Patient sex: M
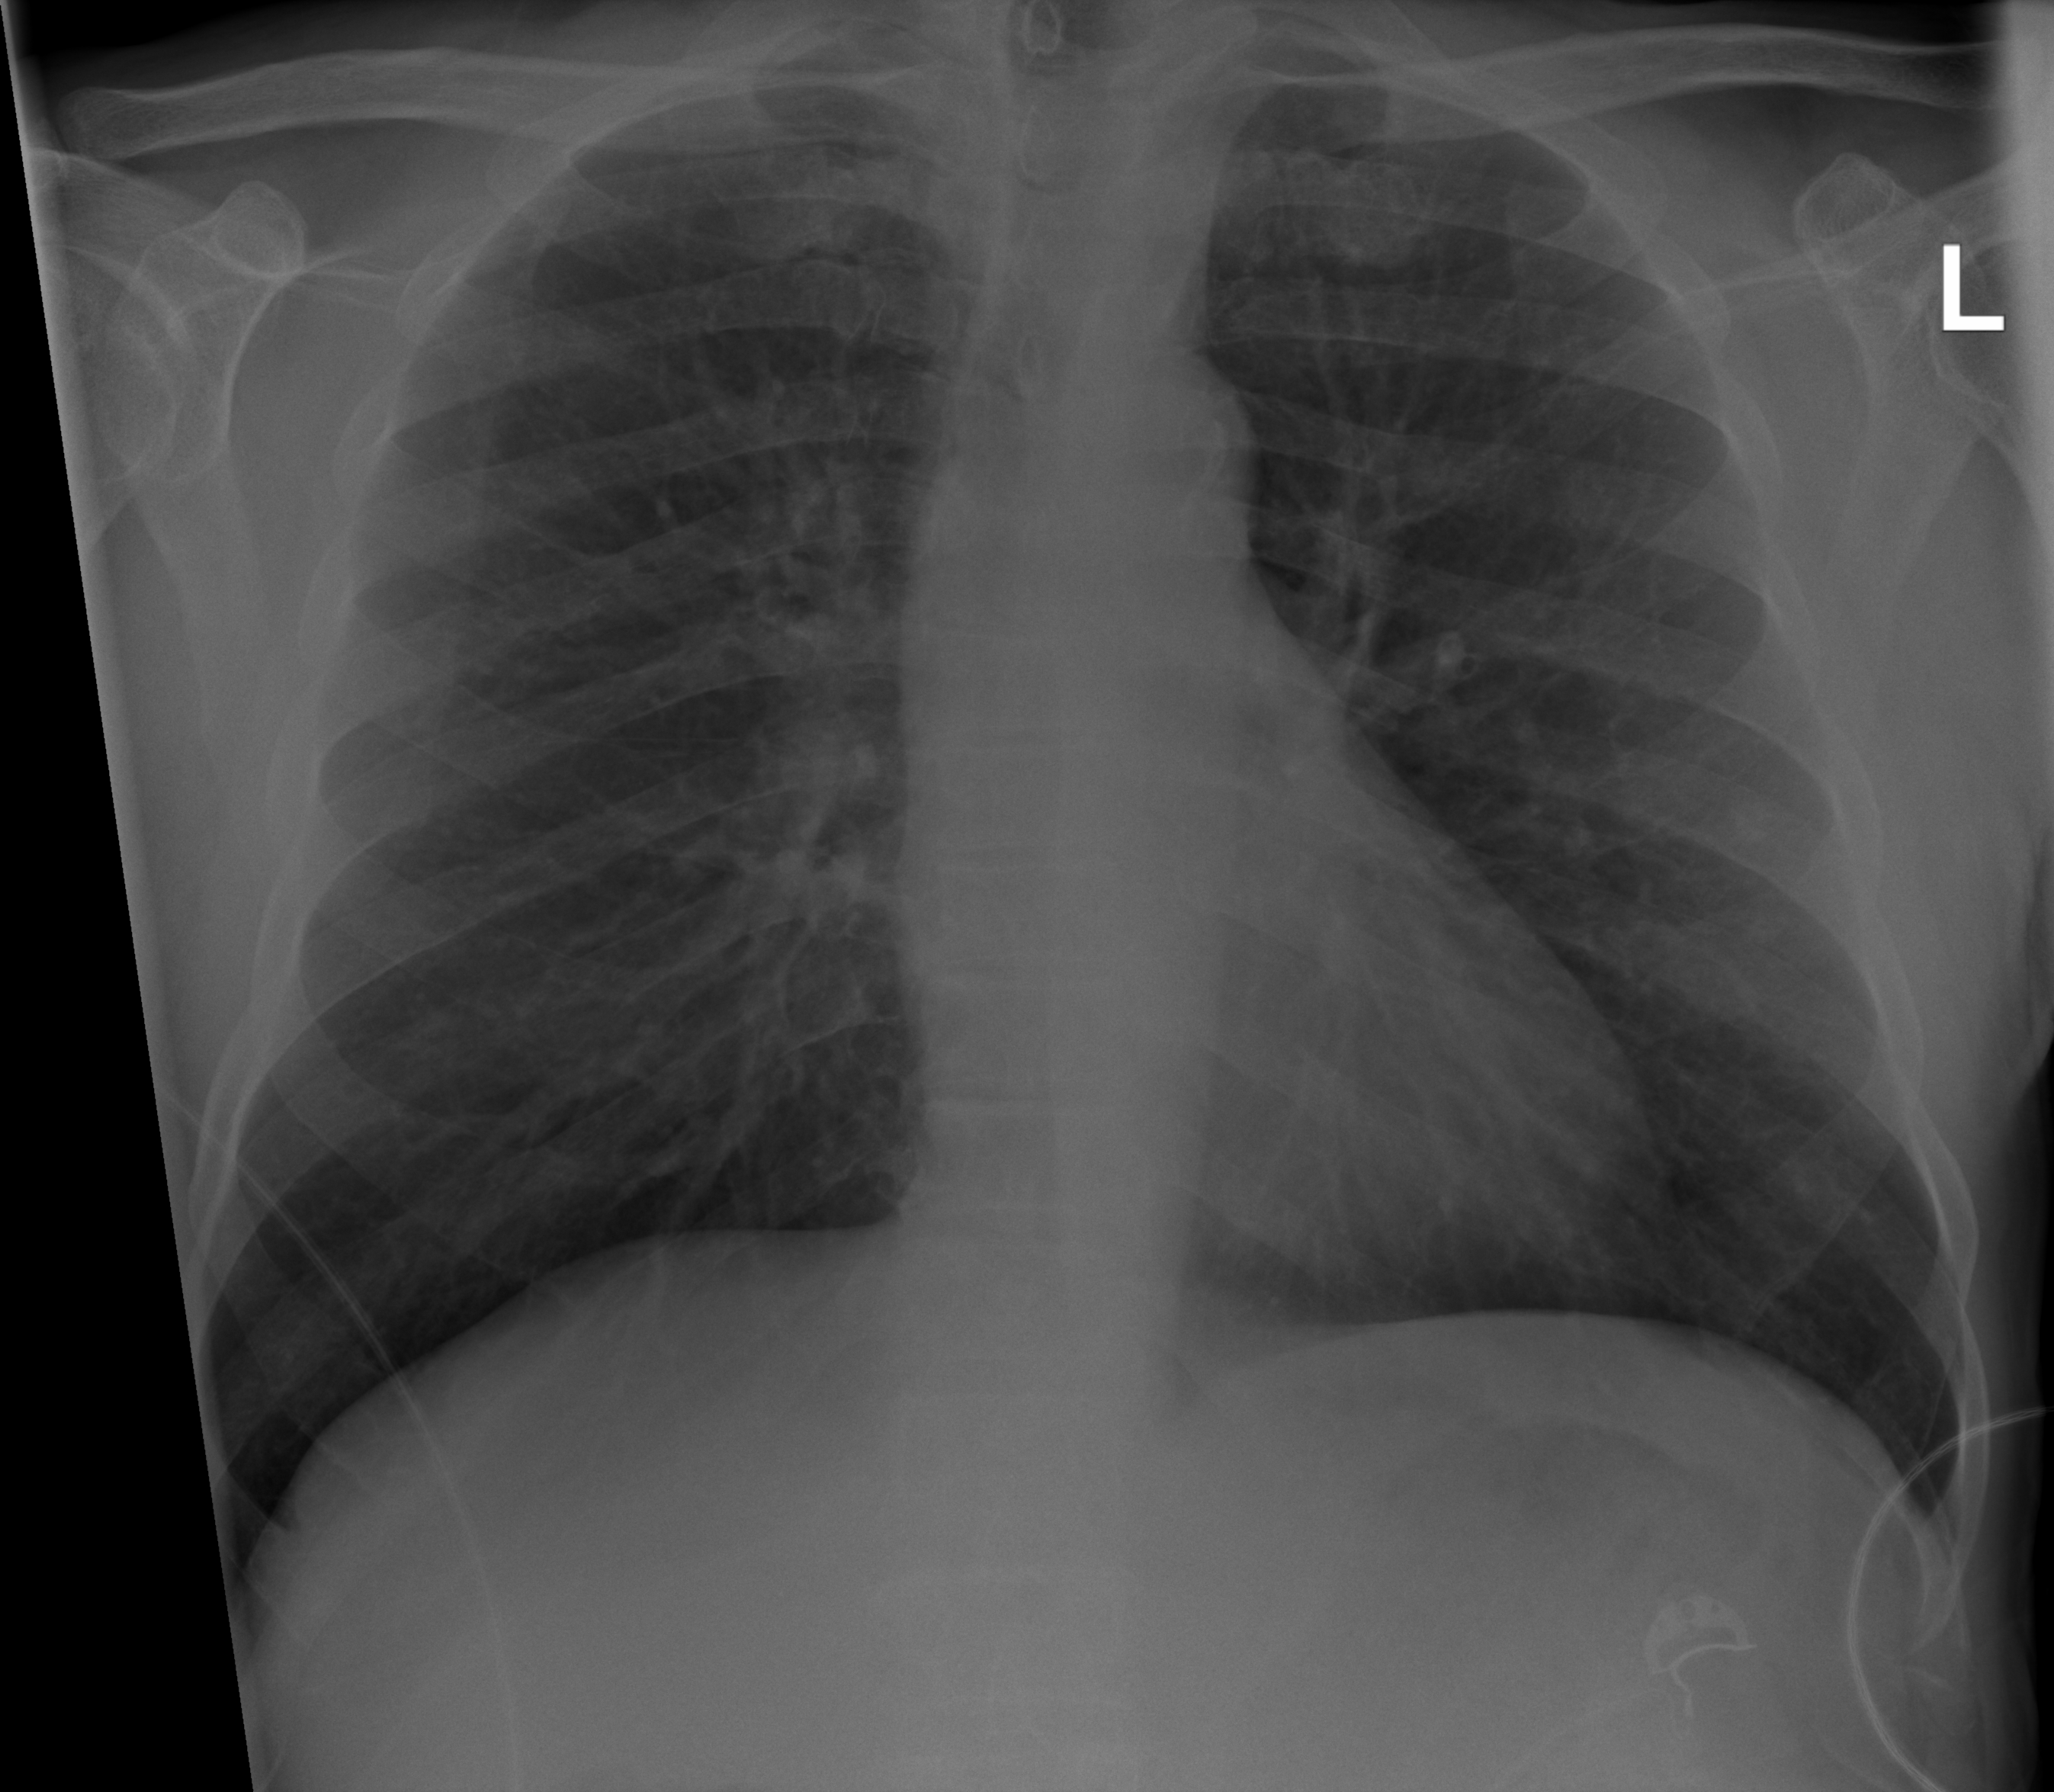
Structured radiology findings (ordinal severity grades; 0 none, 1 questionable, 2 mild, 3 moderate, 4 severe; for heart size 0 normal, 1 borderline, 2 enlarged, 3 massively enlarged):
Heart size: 0
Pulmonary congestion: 0
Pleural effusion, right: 0
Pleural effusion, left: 0
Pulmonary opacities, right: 0
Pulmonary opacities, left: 0
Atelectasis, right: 2
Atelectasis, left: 0